Interaction volume radius: 5 \u00c5
Interaction volume height: 30 \u00c5
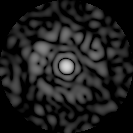
Disorder parameter: 0.818